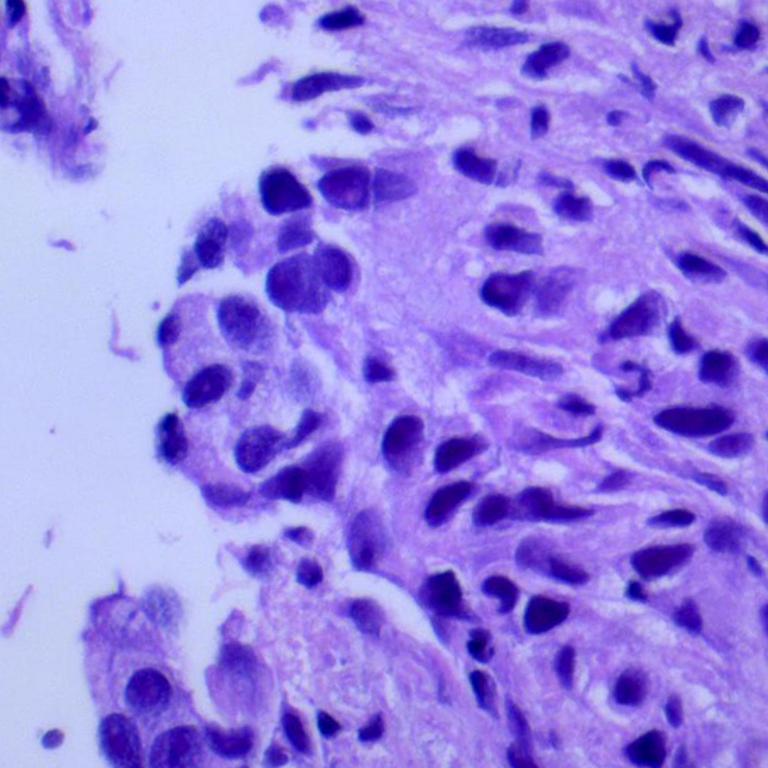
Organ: lung
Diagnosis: adenocarcinomas